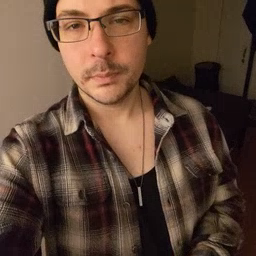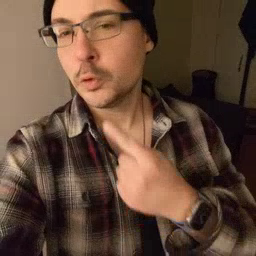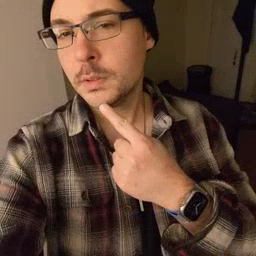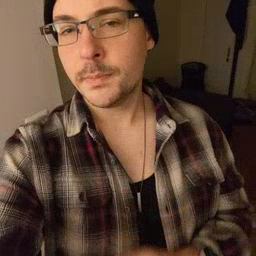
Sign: chin